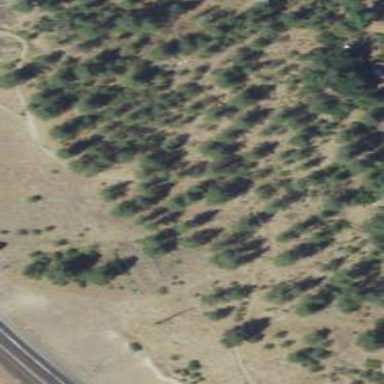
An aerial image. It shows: Woodland with evergreen needle-leaved trees.